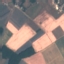
Land use / land cover class: PermanentCrop